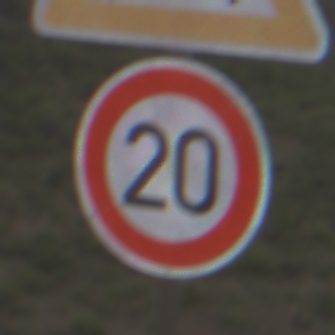
Verkehrszeichen: Geschwindigkeit20
Zusatzzeichen oben: SchleuderOderRutschgefahr
Umgebung: Outdoor, Nature
Tageszeit: Midday
Wetter: Overcast
Licht: Natural
Jahreszeit: NotSpecified
Kontrast: LowContrast